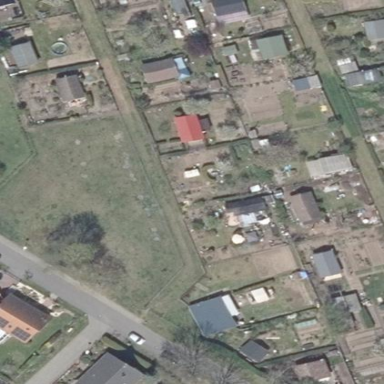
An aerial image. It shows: Area designated for allotments.